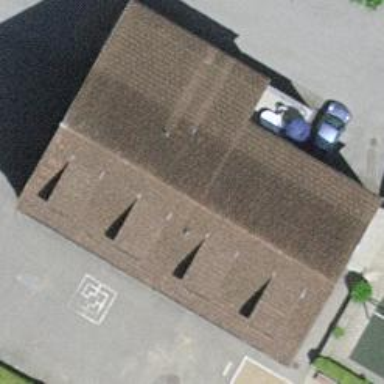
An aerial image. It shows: School building.